Chest X-ray:
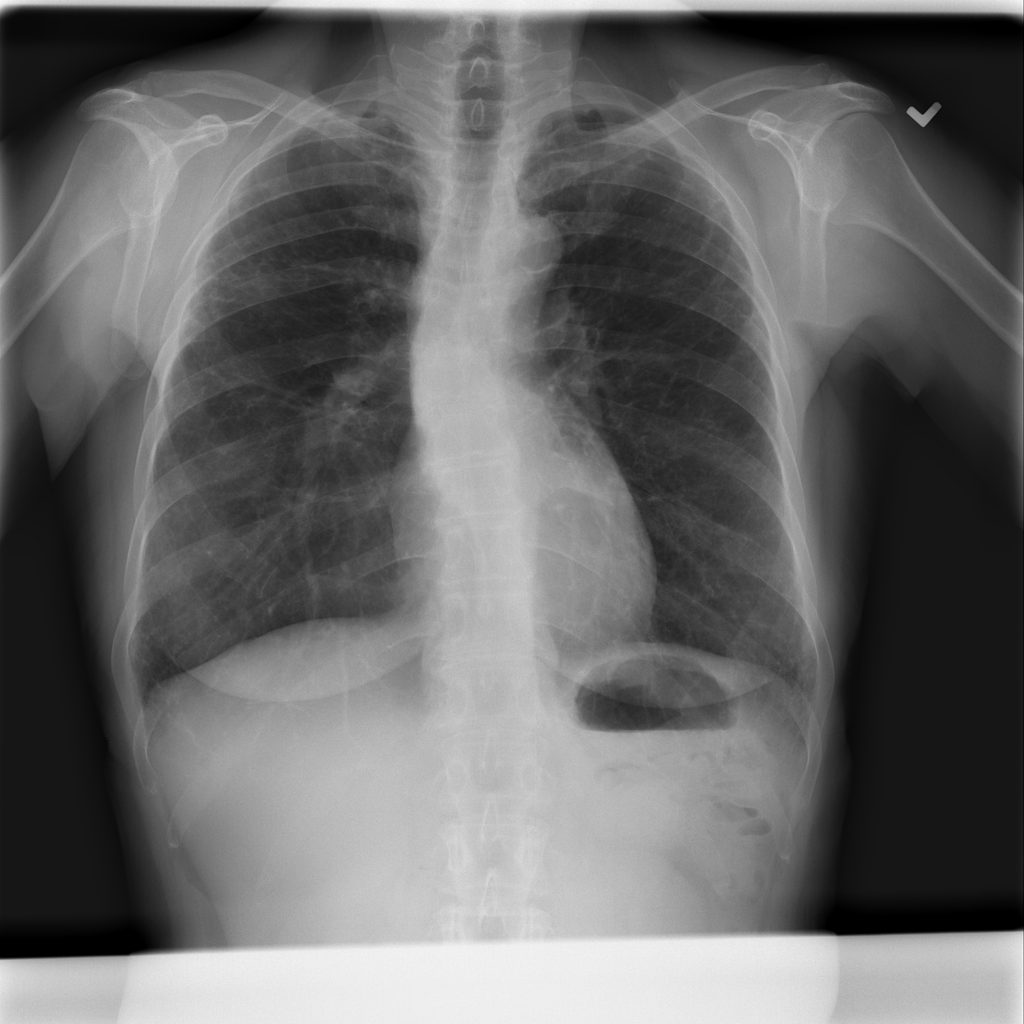
Findings: Cardiomegaly, Fibrosis
No abnormal finding: no